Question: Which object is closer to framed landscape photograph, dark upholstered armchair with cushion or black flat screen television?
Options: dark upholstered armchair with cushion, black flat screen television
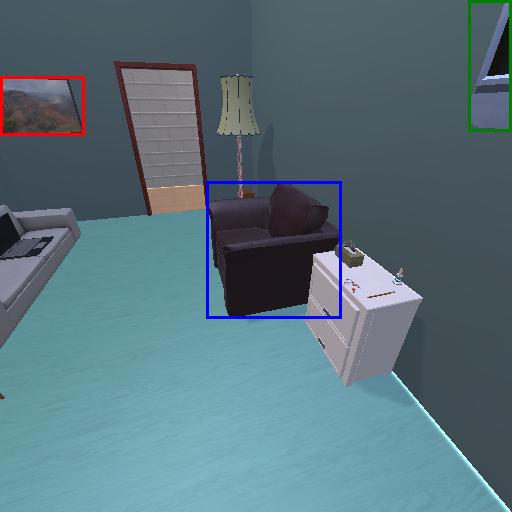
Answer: dark upholstered armchair with cushion